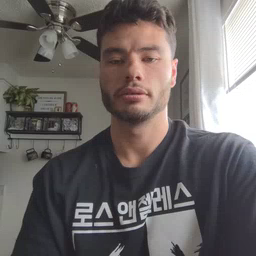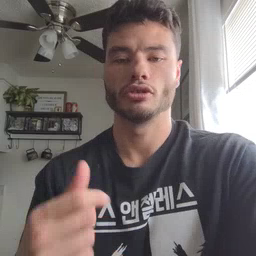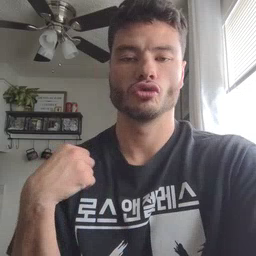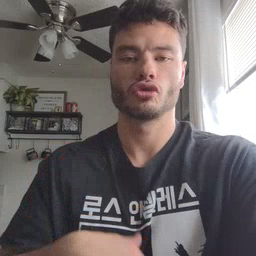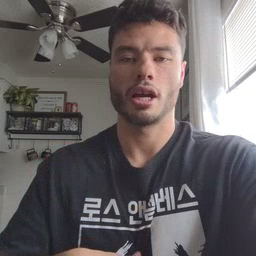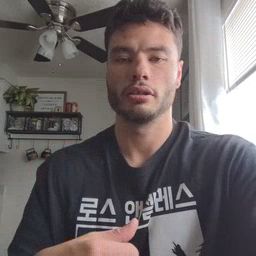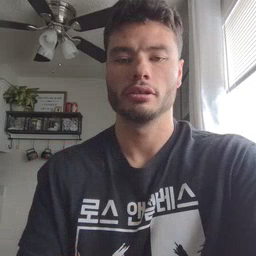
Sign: jacket